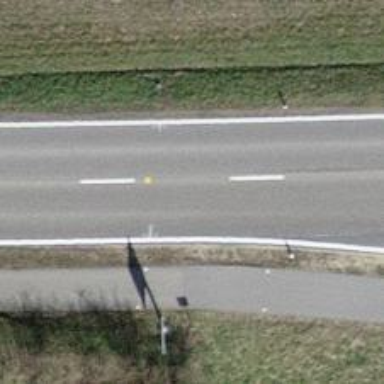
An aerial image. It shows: Primary highway.